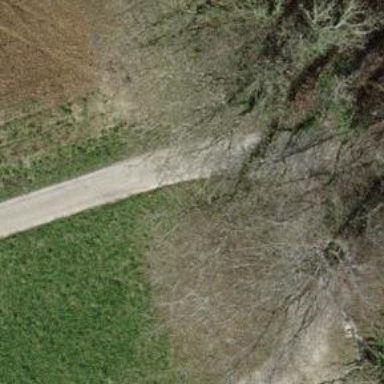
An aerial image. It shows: Grassy path.